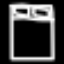
Label: bed